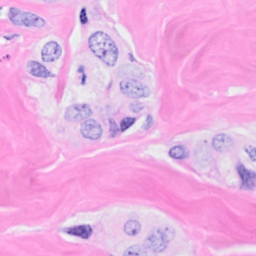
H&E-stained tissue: Breast